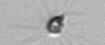
Label: Calciopappus